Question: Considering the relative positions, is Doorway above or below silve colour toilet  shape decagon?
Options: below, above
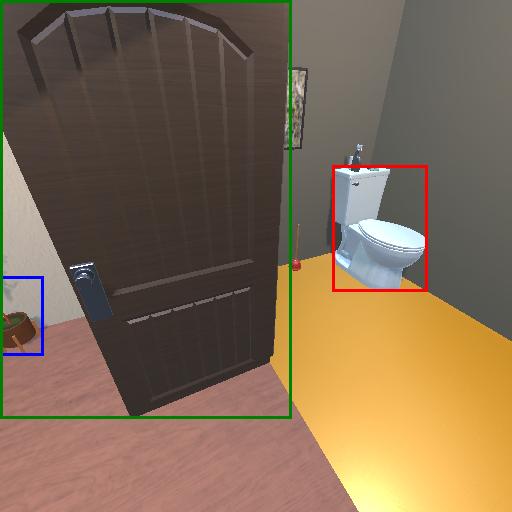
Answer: below